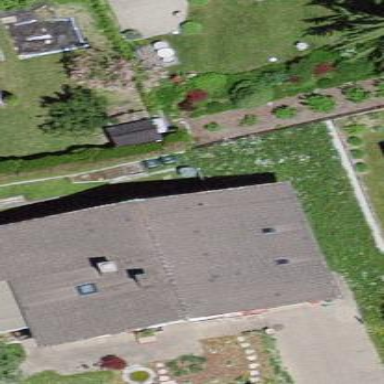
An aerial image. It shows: Residential building.